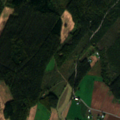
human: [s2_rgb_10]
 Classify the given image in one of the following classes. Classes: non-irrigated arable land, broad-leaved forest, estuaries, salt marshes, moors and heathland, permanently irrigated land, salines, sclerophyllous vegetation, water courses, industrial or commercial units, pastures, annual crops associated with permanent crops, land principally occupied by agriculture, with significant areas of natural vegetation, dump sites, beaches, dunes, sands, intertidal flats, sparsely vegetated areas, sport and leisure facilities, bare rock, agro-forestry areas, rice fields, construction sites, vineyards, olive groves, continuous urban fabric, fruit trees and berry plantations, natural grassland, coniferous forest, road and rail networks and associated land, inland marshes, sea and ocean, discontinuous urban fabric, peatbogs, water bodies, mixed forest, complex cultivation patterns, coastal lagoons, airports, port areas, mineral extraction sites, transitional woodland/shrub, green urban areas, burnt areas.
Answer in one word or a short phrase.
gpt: non-irrigated arable land, land principally occupied by agriculture, with significant areas of natural vegetation, coniferous forest, mixed forest, transitional woodland/shrub